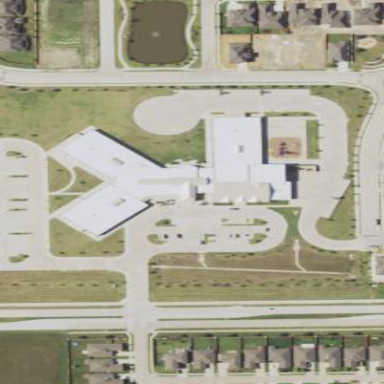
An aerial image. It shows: School building.